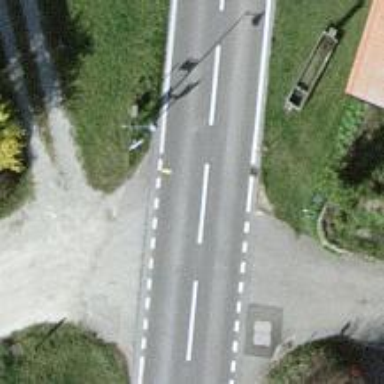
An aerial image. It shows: Bus stop along the road.